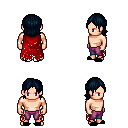
a pixel art fantasy rpg character, male body template, human, light skin, red tattered cape, magenta pants, raven long bangs hairstyle, black slippers, four views (front, back, left, right), 2x2 character sprite sheet, small pixel art, hard edges, no anti-aliasing